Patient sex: M
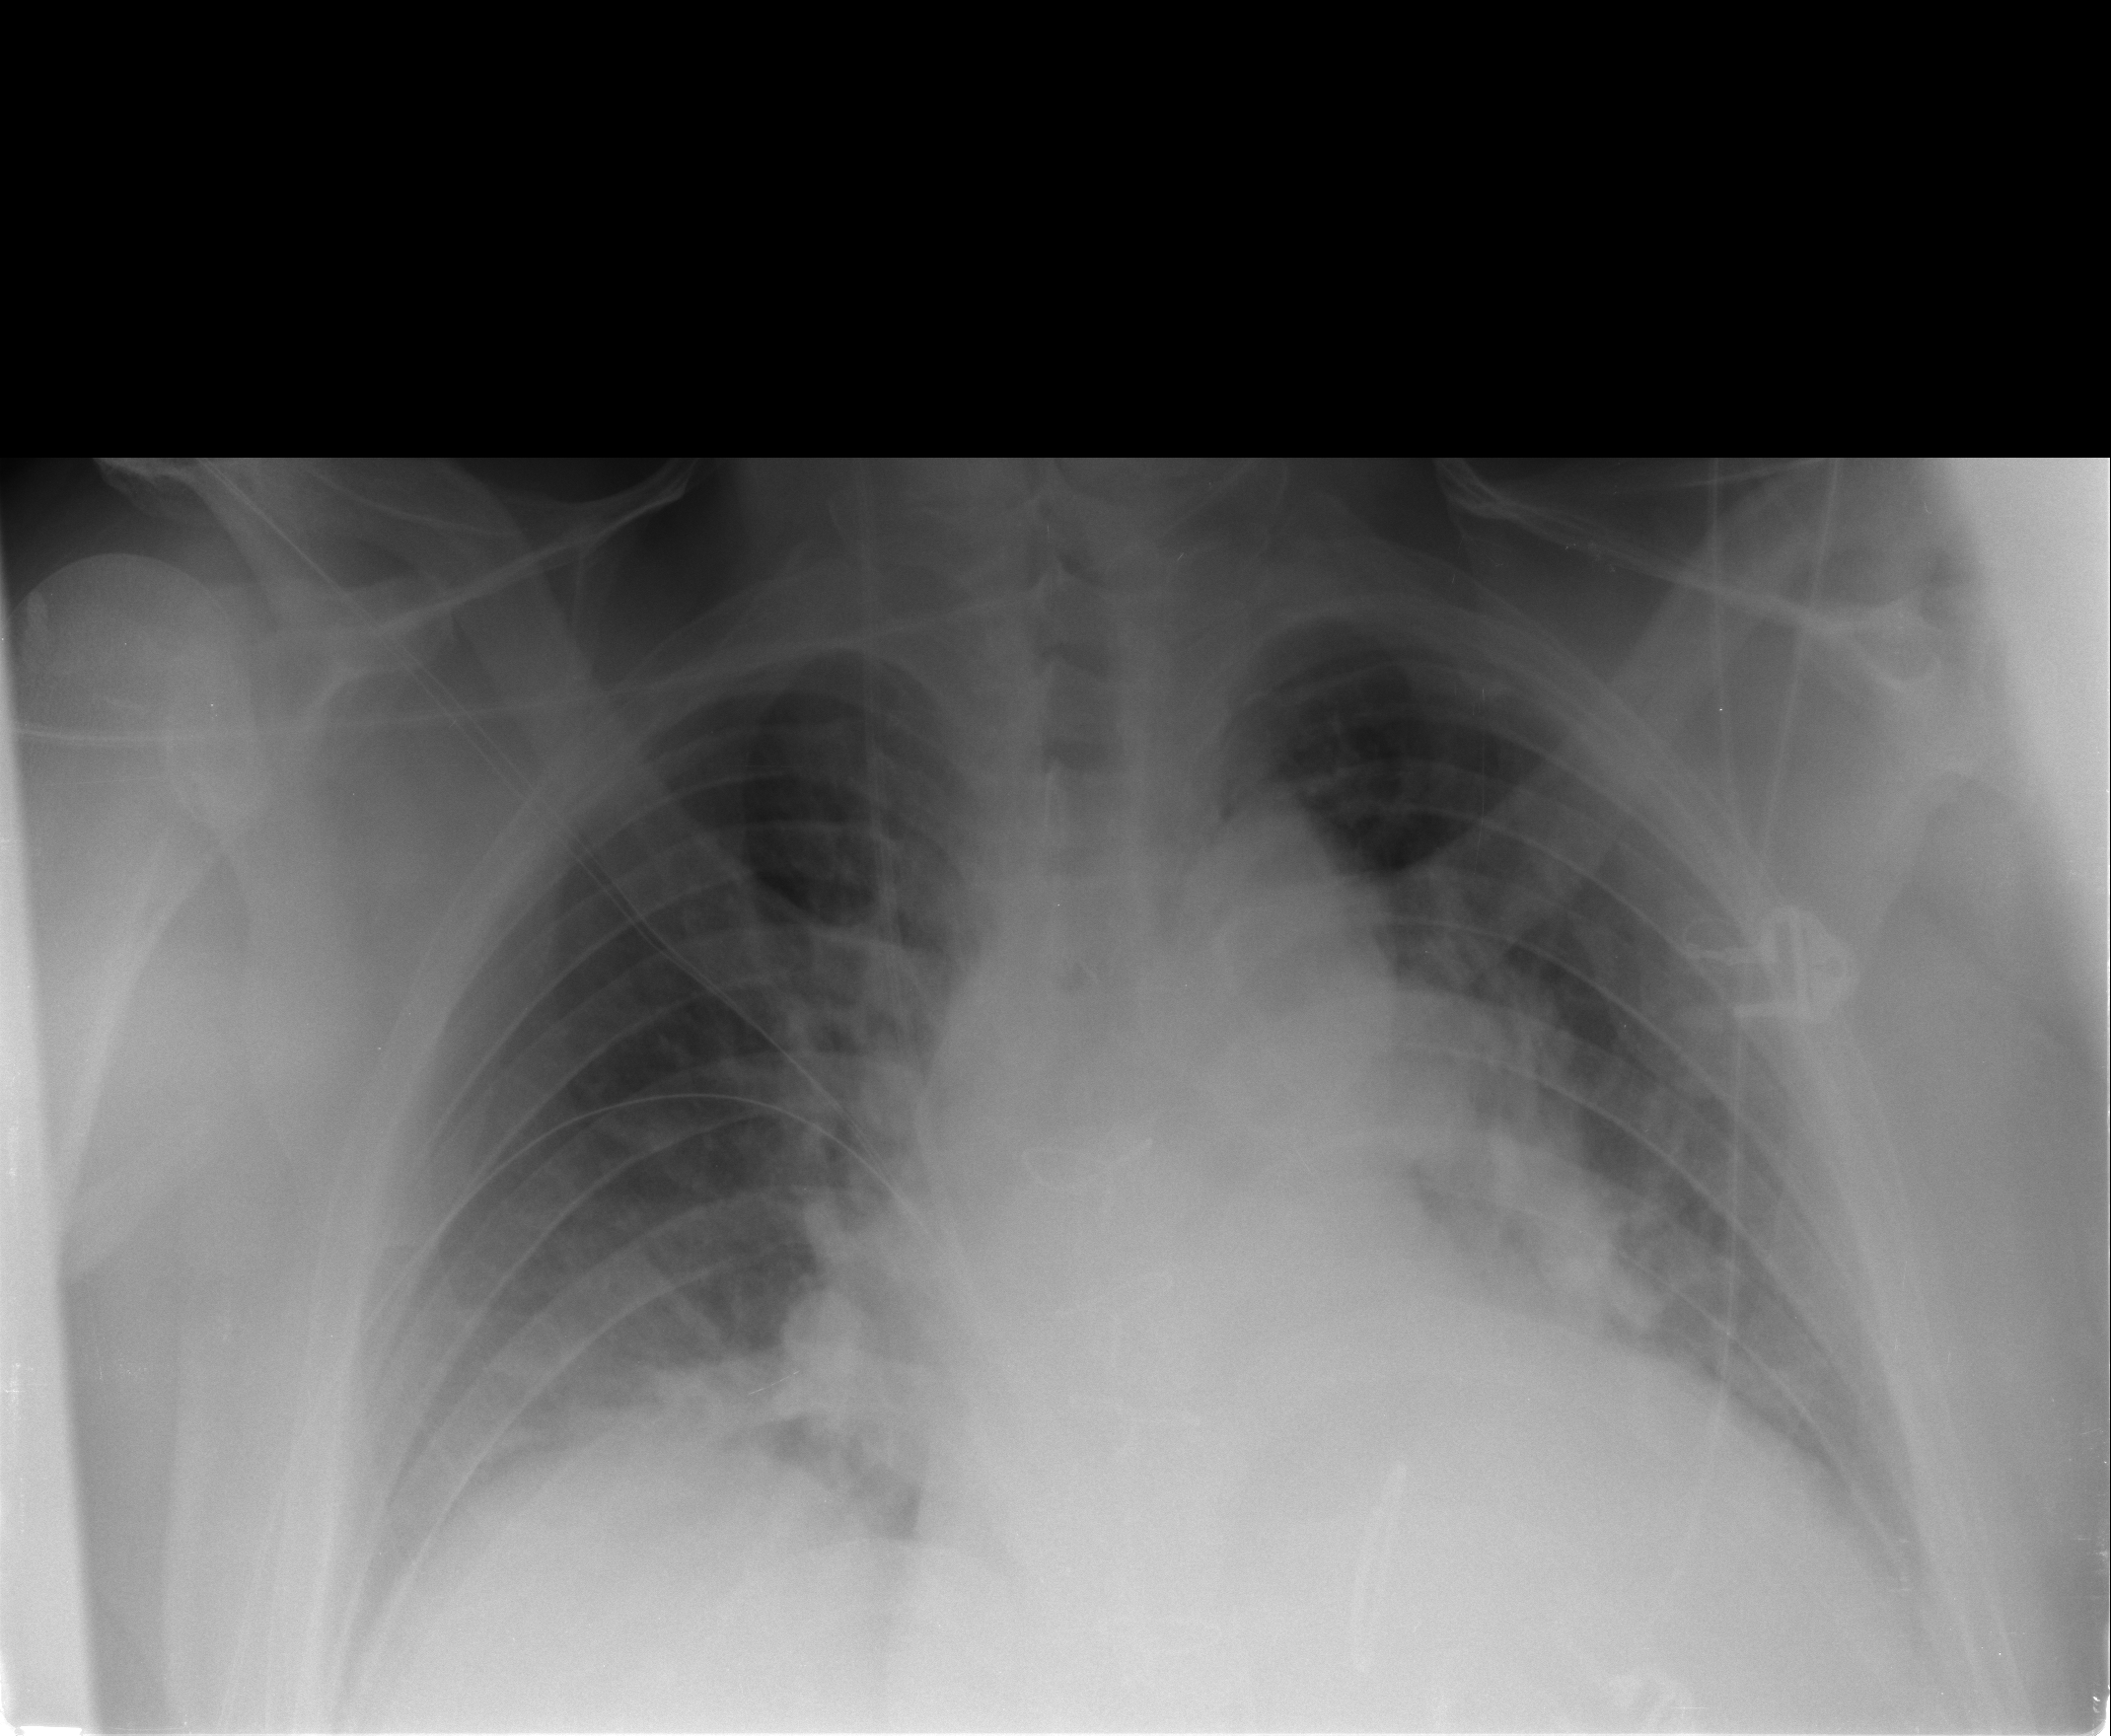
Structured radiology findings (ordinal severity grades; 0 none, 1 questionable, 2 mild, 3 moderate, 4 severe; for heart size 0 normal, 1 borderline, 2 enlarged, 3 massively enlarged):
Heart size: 2
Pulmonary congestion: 1
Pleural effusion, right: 1
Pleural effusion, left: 1
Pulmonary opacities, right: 0
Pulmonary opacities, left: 0
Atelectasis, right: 2
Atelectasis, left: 2